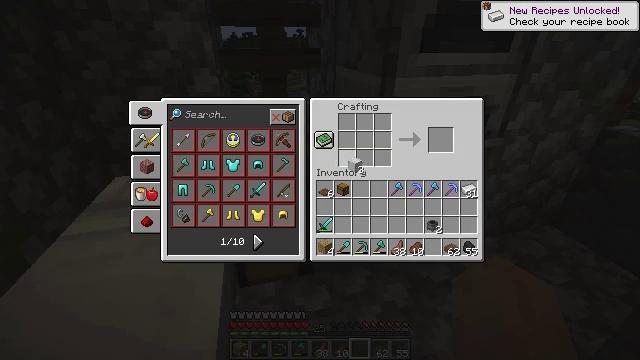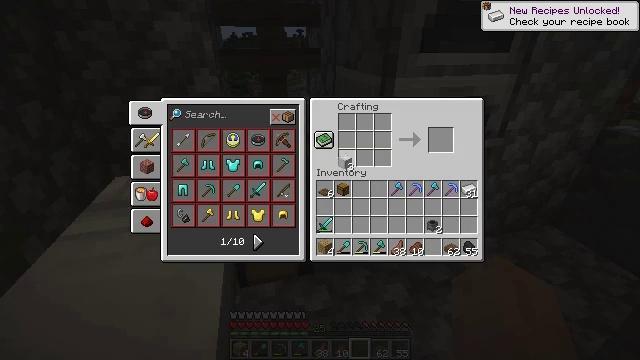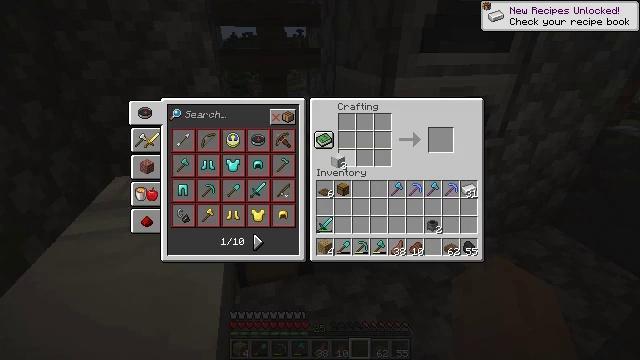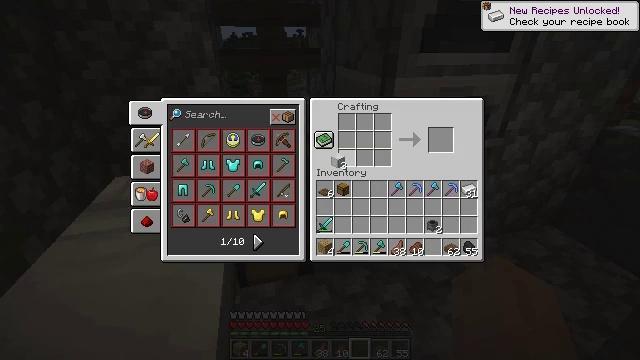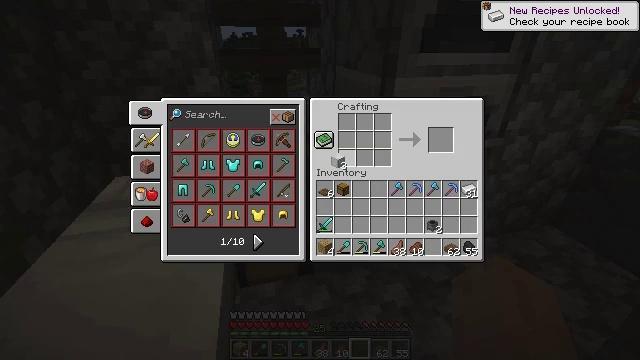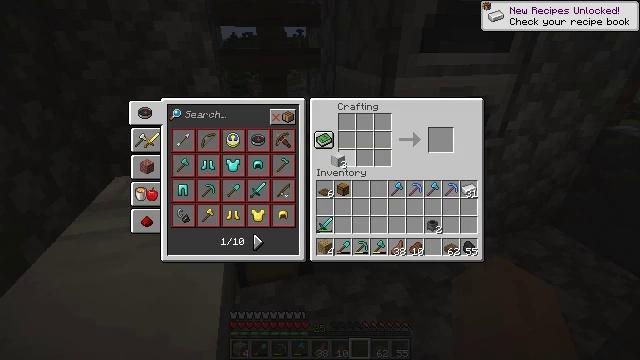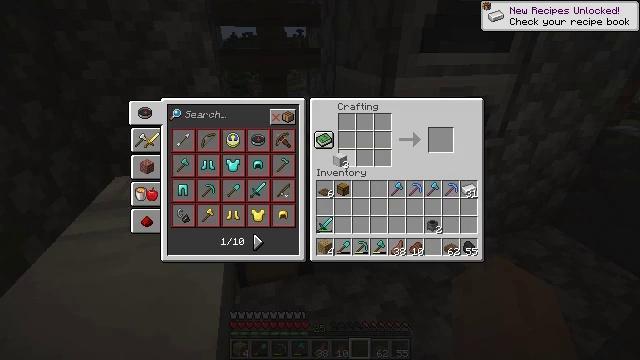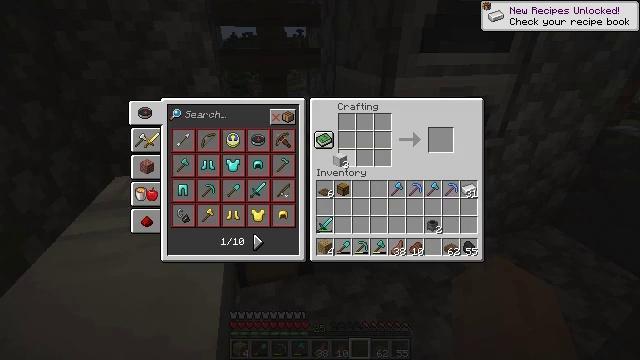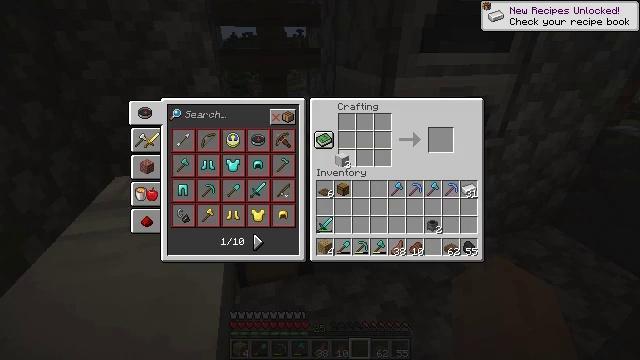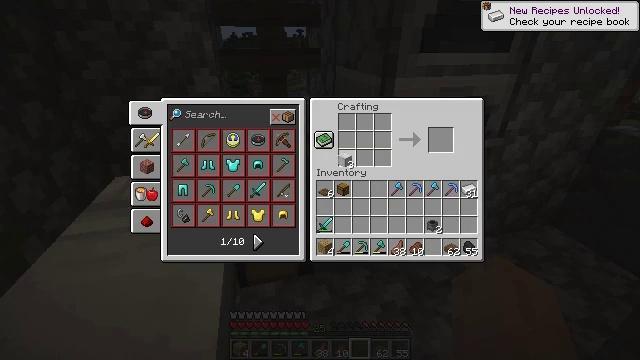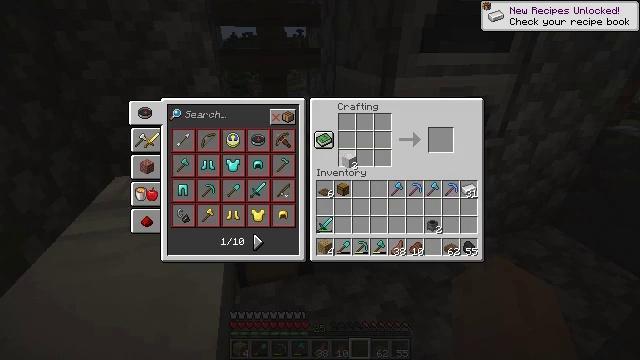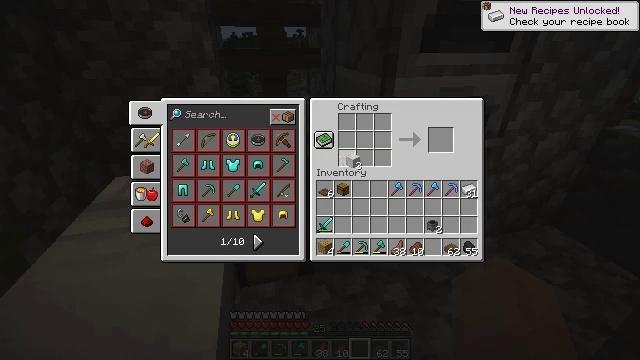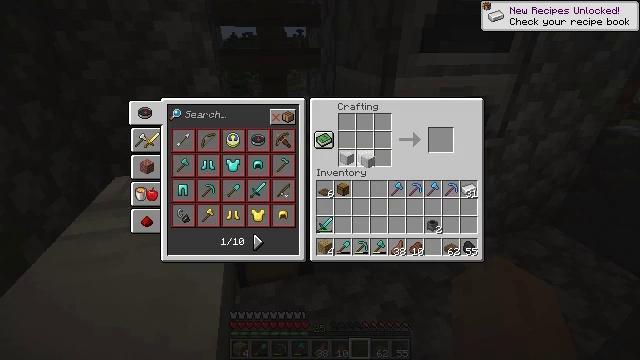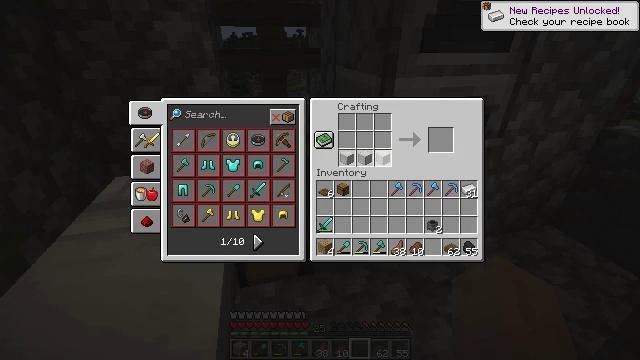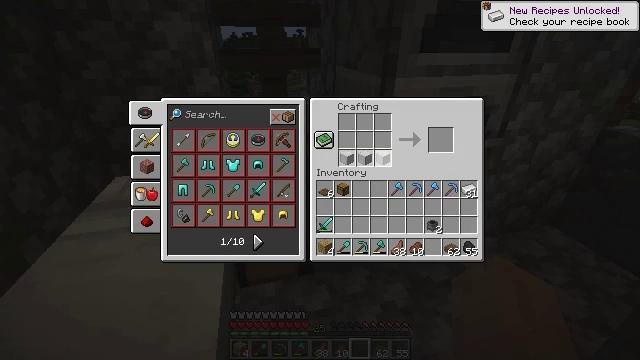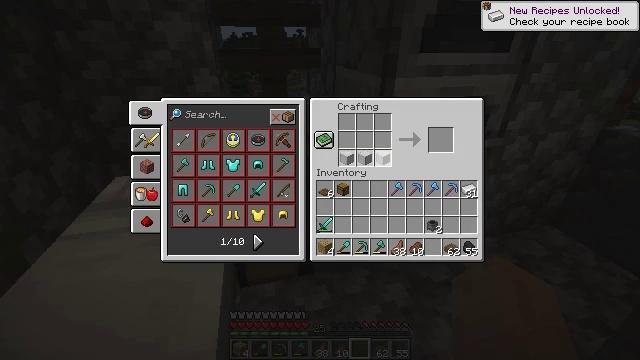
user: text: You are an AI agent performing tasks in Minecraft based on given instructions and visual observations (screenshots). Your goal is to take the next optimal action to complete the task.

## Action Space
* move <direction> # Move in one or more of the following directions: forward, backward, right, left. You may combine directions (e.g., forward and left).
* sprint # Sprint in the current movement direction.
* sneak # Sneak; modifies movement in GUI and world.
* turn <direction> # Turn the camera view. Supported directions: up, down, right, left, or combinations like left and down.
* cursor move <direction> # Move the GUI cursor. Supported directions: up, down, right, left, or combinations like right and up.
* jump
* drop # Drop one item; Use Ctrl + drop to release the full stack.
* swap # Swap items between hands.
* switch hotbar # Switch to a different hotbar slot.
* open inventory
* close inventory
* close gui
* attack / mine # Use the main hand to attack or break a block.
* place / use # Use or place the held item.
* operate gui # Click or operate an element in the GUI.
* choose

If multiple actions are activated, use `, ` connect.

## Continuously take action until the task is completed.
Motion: motion action
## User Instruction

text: Use iron blocks and ingots to craft an anvil.
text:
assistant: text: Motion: cursor move left
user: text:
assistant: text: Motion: no_op
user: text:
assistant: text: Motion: no_op
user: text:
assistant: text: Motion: no_op
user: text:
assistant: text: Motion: no_op
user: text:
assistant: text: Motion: no_op
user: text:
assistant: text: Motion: choose
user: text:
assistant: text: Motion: choose
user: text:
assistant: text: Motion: choose
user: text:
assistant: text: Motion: choose
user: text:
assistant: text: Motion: choose
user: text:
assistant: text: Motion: cursor move right, choose
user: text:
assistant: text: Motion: cursor move right, choose
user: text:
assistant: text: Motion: choose
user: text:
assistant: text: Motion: choose
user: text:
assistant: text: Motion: choose
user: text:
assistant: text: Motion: choose
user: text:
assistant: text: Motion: choose
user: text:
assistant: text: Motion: choose
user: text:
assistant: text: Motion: choose
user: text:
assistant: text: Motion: no_op
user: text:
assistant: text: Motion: cursor move right and down
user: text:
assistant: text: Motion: cursor move right and down
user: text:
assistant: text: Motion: no_op
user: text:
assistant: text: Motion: no_op
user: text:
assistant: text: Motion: no_op
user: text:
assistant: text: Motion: no_op
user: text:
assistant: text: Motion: no_op
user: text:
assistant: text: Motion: no_op
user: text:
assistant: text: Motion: no_op